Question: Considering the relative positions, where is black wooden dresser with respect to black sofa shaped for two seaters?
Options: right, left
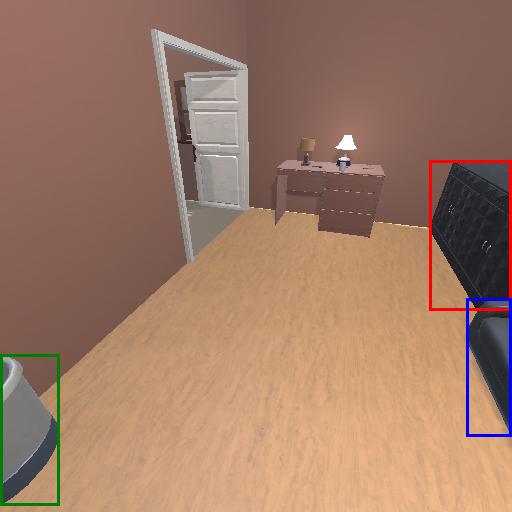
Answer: right